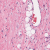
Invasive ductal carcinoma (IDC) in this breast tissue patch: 0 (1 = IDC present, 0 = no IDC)